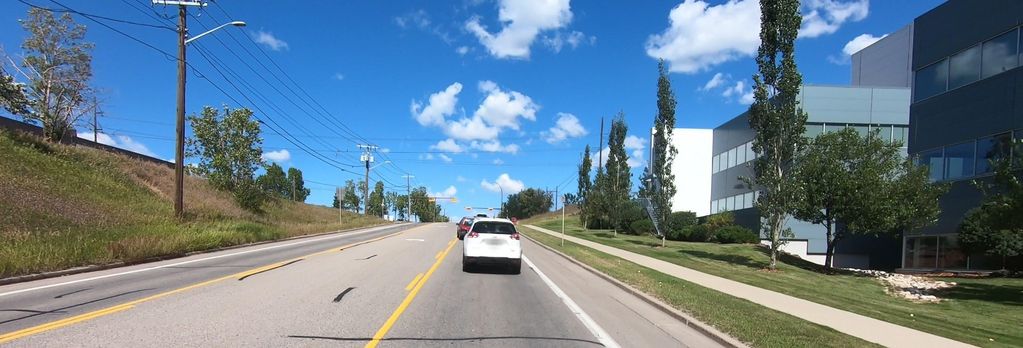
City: calgary